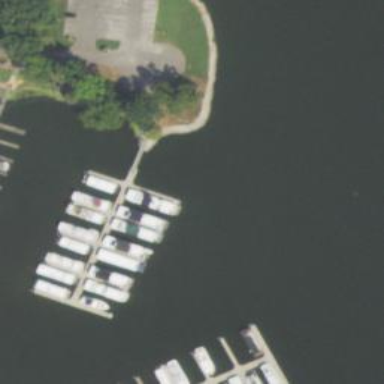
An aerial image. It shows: Pier with mooring facilities.